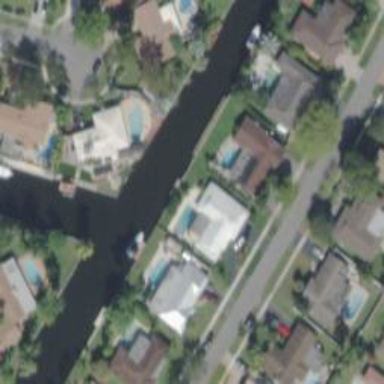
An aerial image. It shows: Canal.